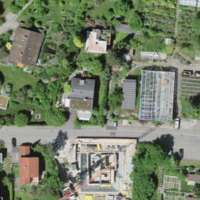
EUNIS habitat code: 55
Species observed at this site:
Allium ursinum
Astrantia major
Lapsana communis
Salix retusa
Cornus sanguinea
Aegopodium podagraria
Potentilla recta